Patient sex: M
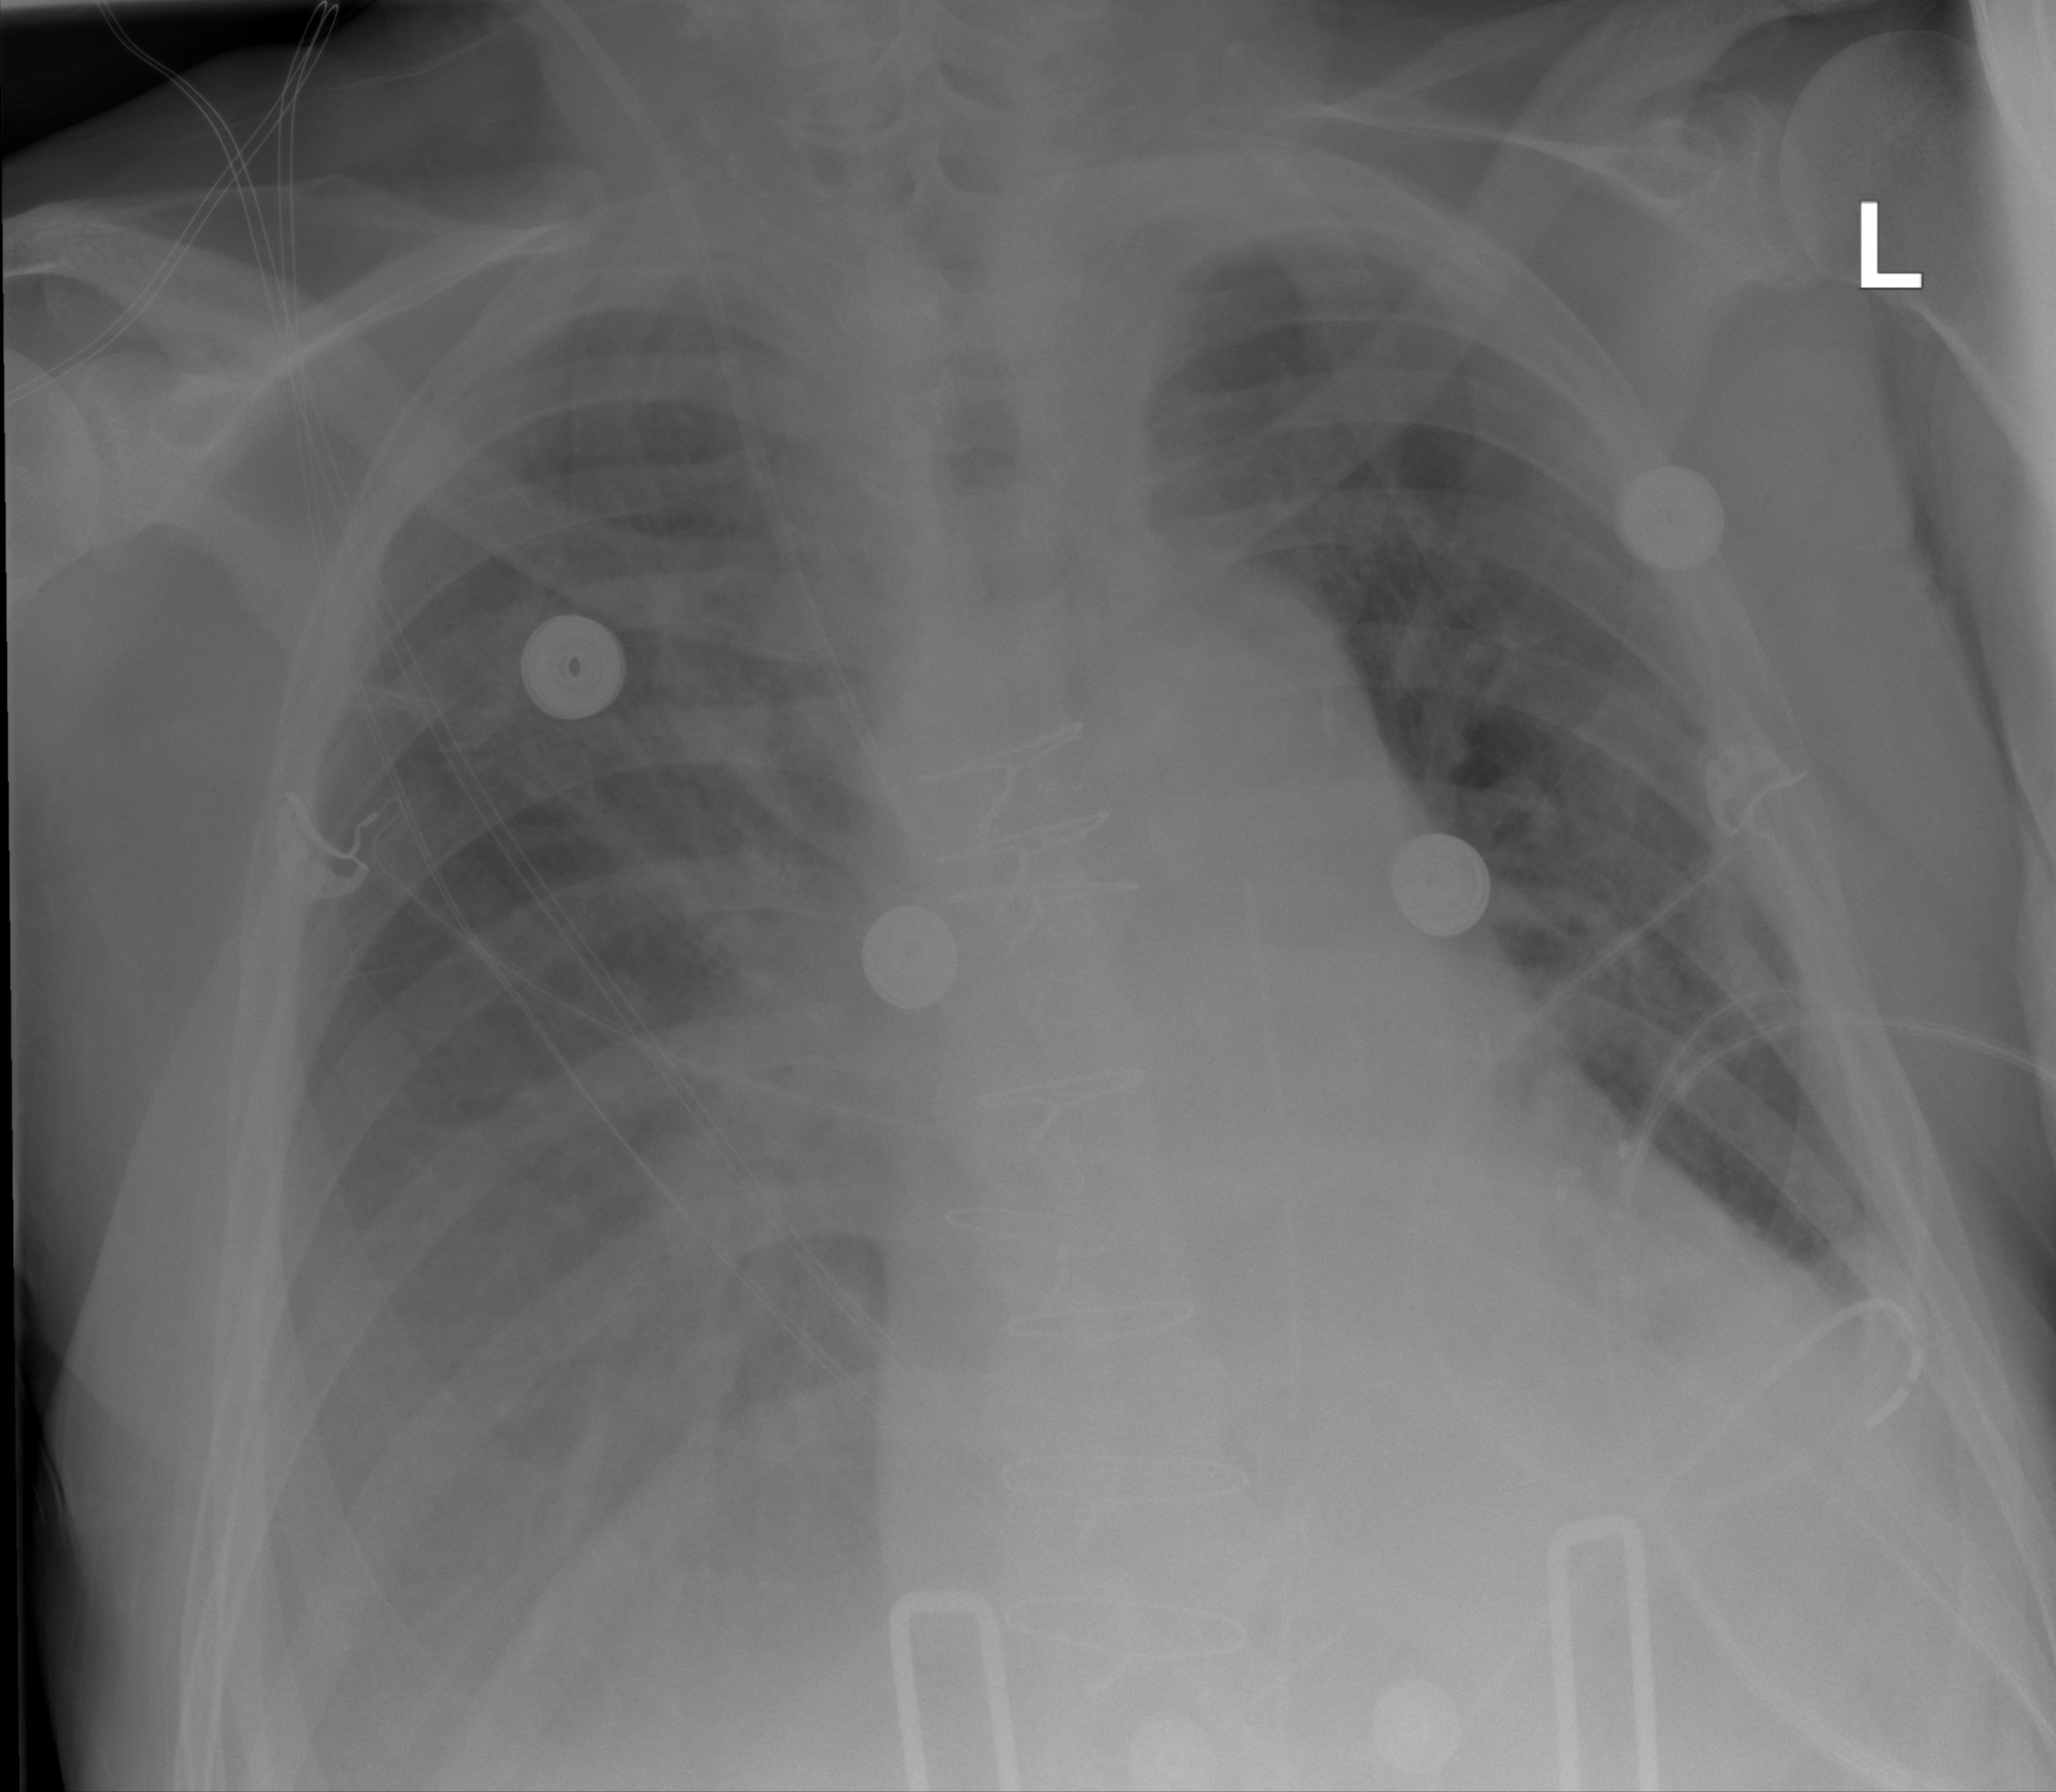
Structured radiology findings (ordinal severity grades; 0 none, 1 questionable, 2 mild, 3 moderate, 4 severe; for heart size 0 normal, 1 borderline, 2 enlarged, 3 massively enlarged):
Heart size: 1
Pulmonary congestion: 3
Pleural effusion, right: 3
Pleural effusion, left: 2
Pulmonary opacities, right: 2
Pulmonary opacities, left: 2
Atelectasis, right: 2
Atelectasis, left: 2